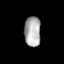
Tissue: lung
Cell type: Epithelial cells
Senescence score: 0.1953
Nuclear area (px): 477
Mean DAPI intensity: 174.937